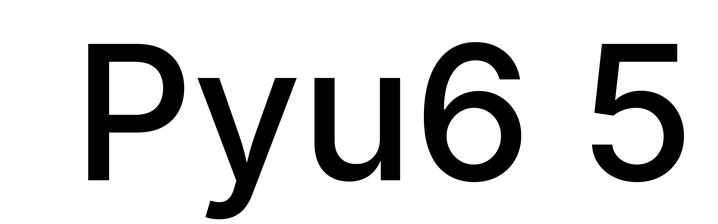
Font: Inter_Medium